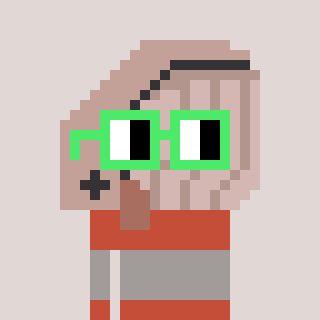
a pixel art character with square light green glasses, a whale-shaped head and a rust-colored body on a warm background